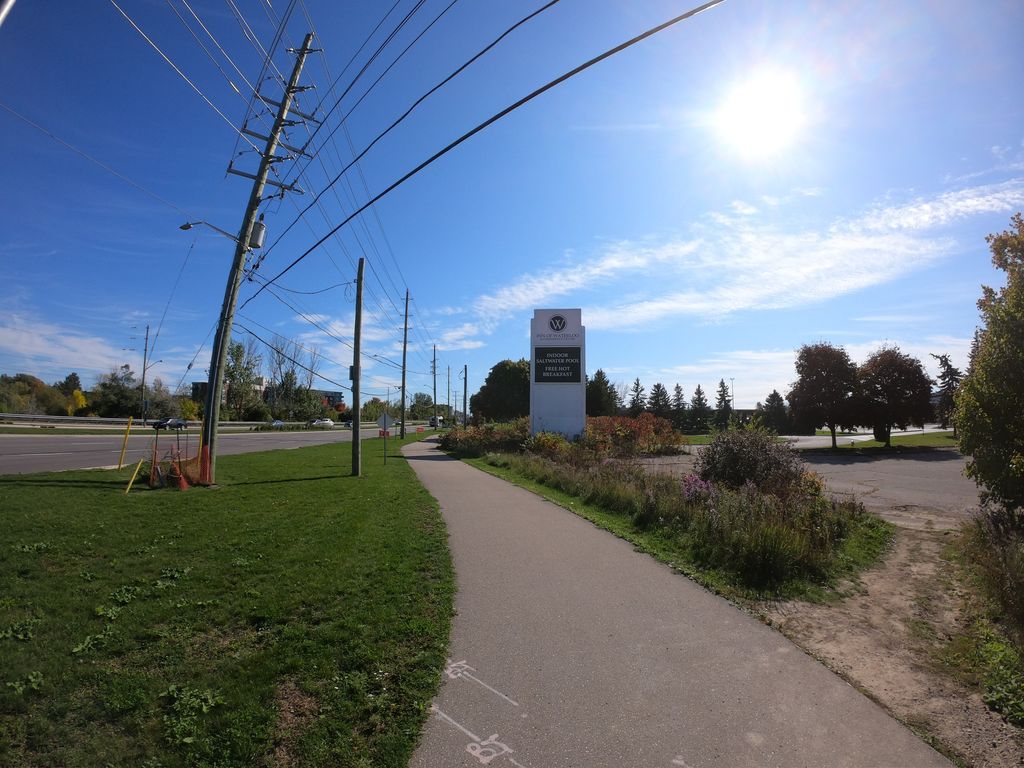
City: kitchener-waterloo